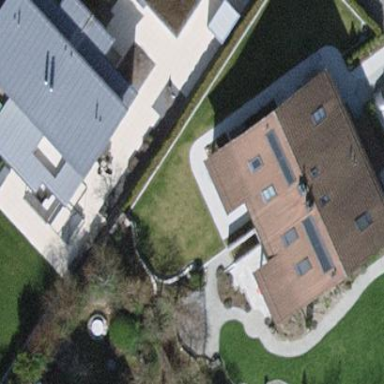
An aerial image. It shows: Semidetached house with gabled roof.